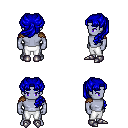
a pixel art fantasy rpg character, male body template, dark elf, purple skin, leather shoulder armor, white pants, blue princess hairstyle, metal boots, four views (front, back, left, right), 2x2 character sprite sheet, small pixel art, hard edges, no anti-aliasing